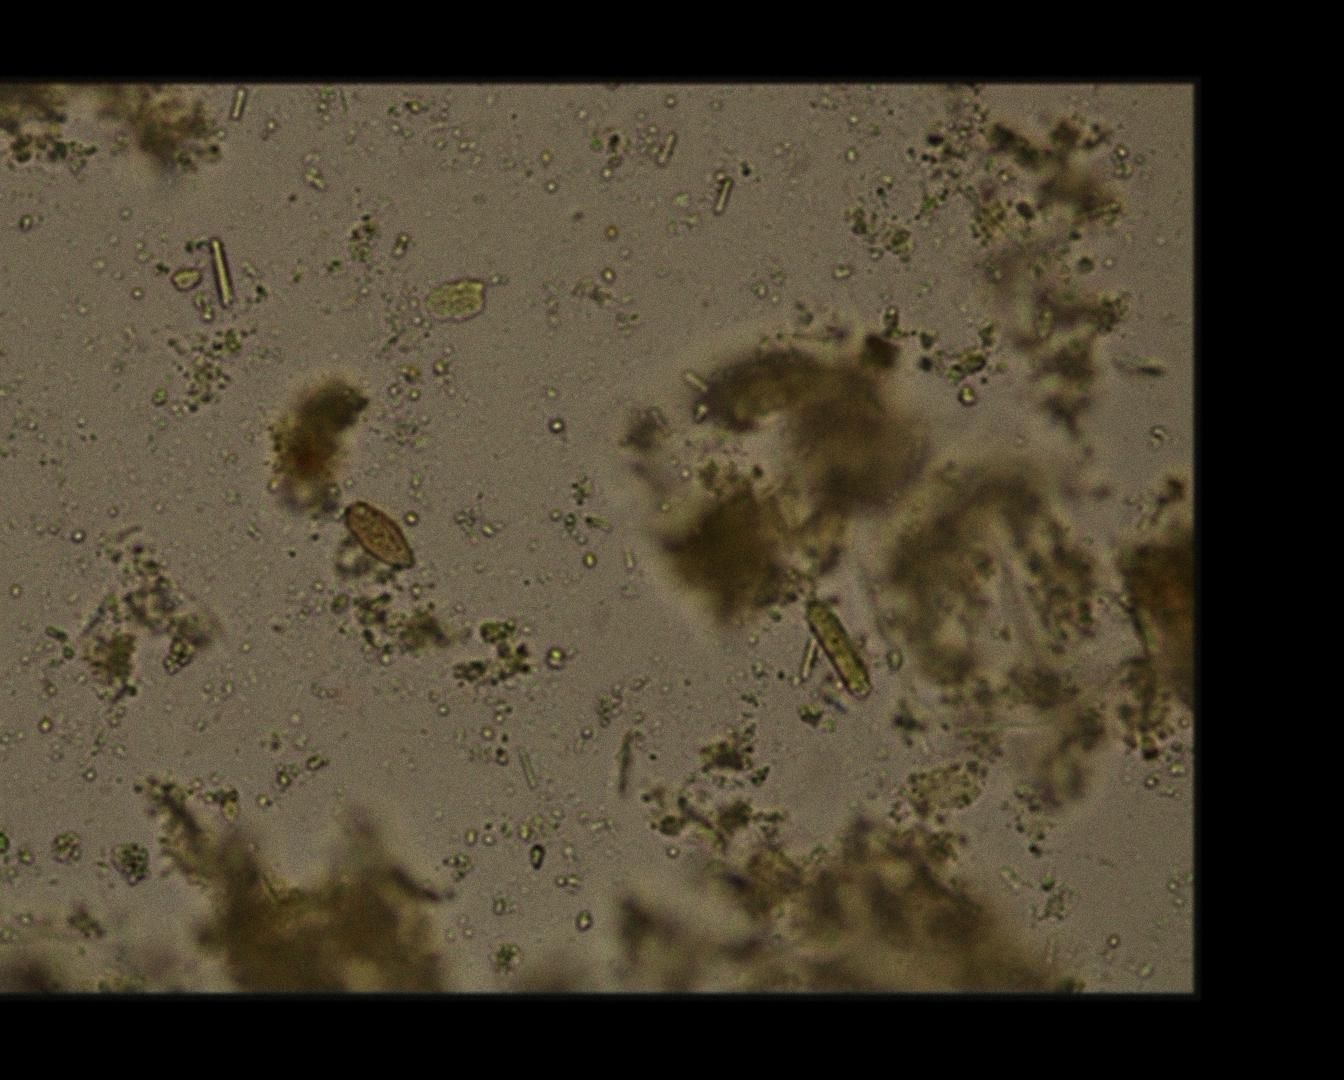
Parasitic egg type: Opisthorchis viverrine